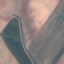
Land use / land cover class: AnnualCrop